Interaction volume radius: 5 \u00c5
Interaction volume height: 20 \u00c5
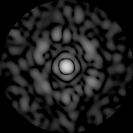
Disorder parameter: 0.8174